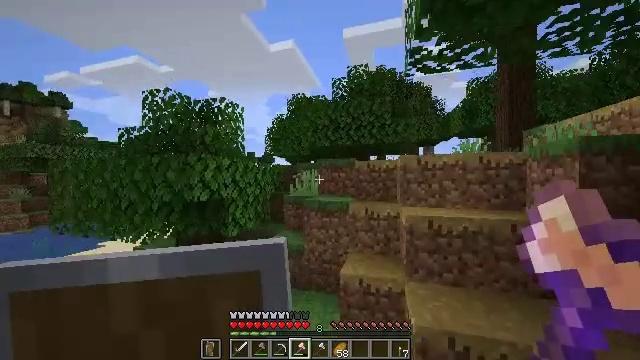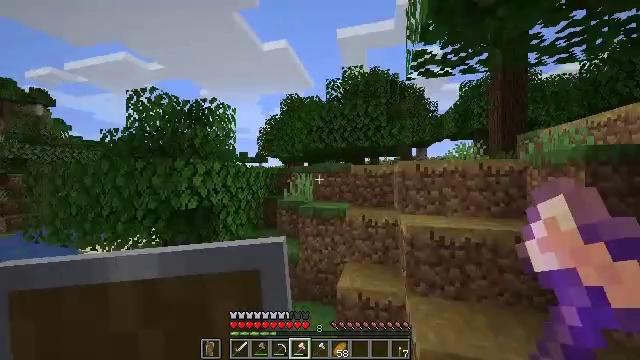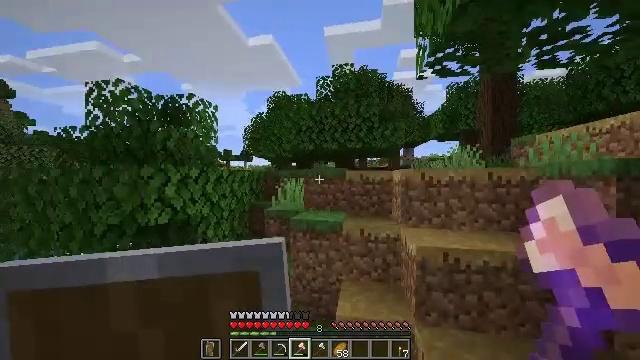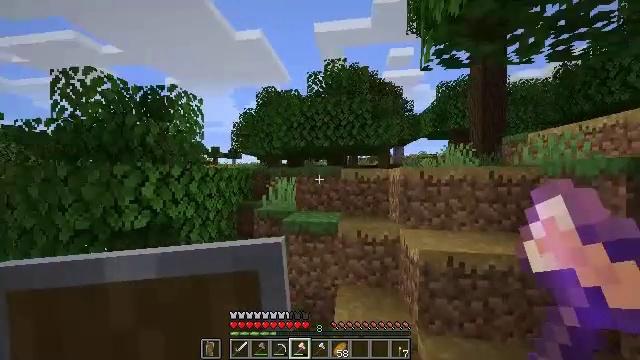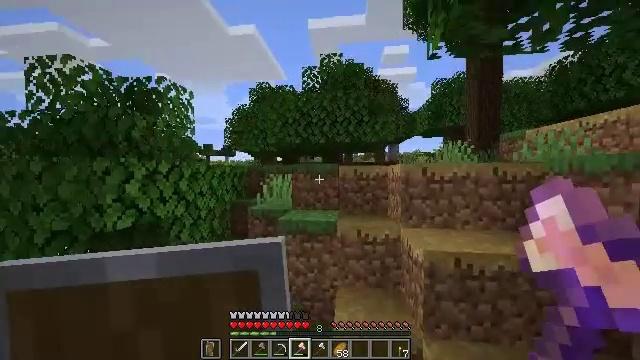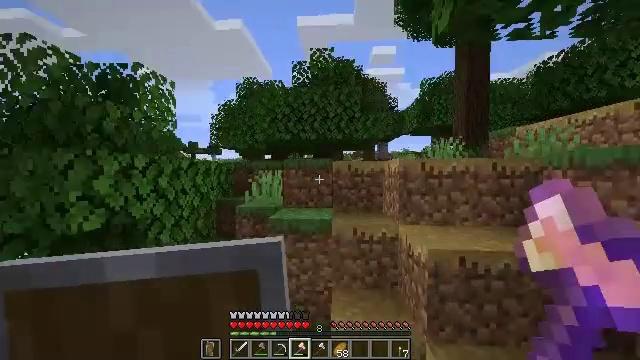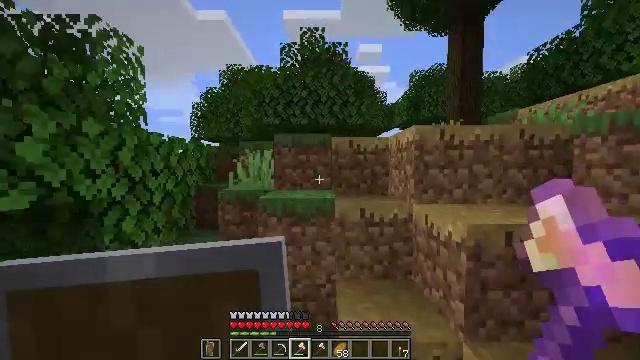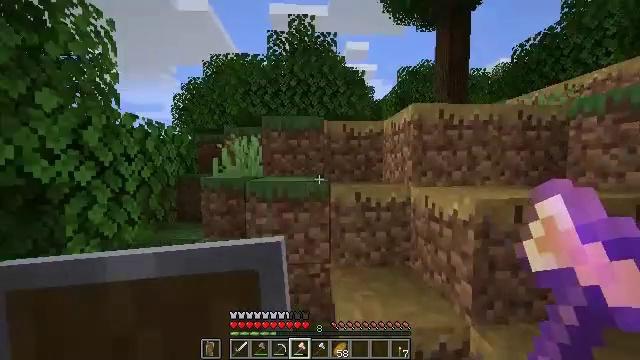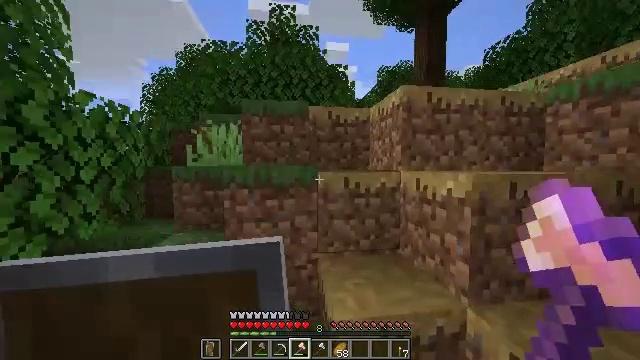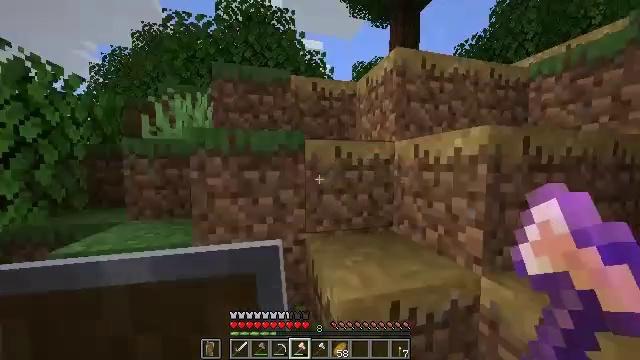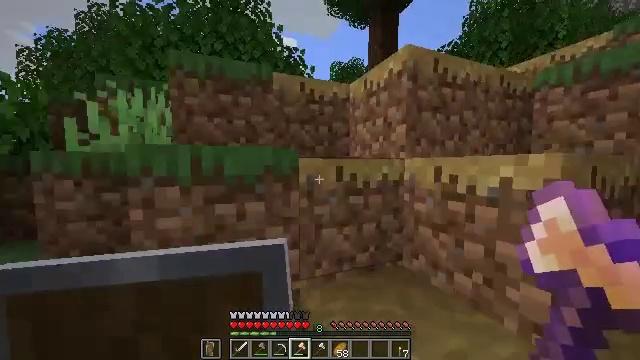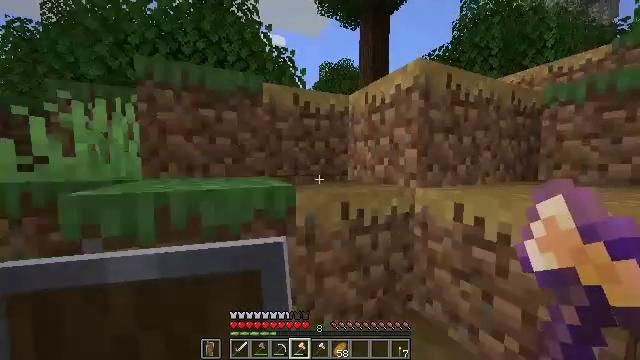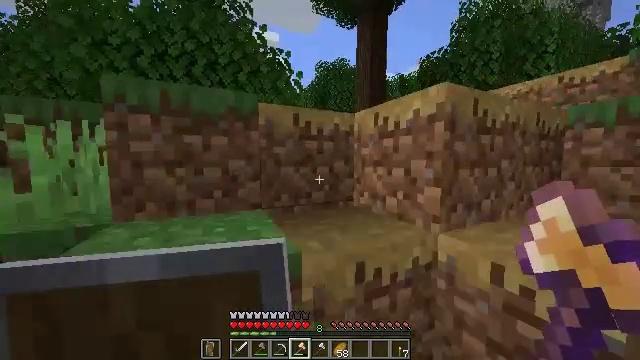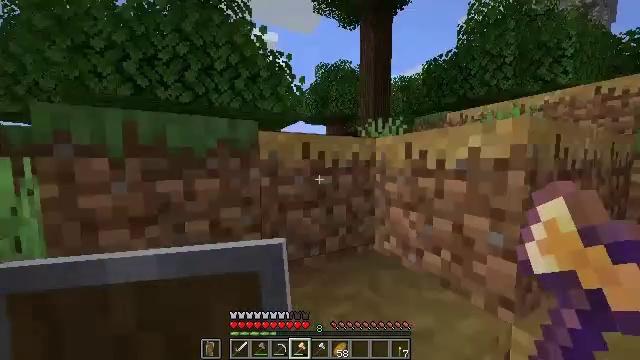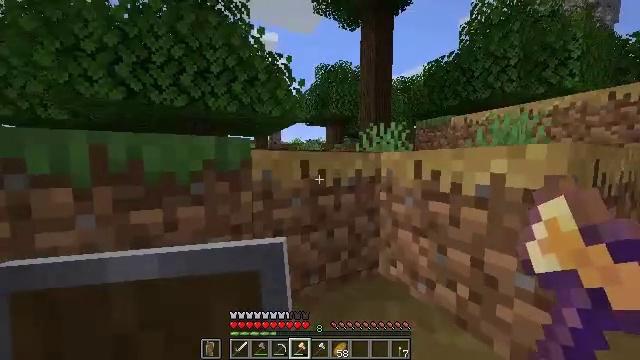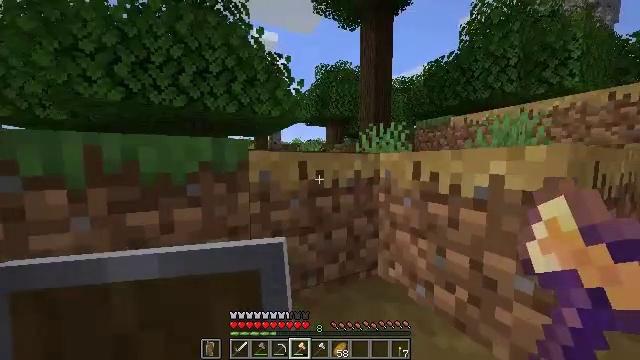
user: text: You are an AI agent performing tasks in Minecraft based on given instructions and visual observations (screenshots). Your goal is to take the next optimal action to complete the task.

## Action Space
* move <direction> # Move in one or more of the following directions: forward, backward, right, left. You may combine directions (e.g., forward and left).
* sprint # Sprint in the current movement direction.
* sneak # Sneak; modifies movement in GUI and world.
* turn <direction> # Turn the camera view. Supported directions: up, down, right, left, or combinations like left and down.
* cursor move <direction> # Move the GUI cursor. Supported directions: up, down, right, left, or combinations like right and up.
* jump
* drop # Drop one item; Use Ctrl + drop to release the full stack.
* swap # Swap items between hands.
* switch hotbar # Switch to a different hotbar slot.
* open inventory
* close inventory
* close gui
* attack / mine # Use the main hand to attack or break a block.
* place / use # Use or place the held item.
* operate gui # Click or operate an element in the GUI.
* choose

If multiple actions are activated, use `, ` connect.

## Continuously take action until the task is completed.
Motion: motion action
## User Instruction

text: Cut down the tree and harvest oak logs.
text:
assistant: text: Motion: move forward, turn right, jump
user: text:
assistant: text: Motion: move forward, turn right, jump
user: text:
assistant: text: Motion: move forward, turn right, jump
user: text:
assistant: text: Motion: move forward, turn right, jump
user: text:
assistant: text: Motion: move forward, turn right
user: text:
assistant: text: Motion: move forward, turn right, jump
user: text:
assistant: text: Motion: move forward, turn right, jump
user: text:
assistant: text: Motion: move forward, turn right, jump
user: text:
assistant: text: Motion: move forward, turn right, jump
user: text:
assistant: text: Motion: move forward, turn right, jump
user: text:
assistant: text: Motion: move forward, turn right, jump
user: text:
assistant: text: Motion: move forward, turn right, jump
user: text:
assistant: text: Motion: move forward, jump
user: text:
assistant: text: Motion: move forward, jump
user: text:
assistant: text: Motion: move forward, jump
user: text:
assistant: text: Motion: move forward, jump
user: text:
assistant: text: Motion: move forward, turn left, jump
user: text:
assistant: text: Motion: move forward, turn left, jump
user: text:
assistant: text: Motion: move forward, turn left
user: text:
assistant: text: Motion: move forward, turn left
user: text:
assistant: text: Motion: move forward, turn left, jump
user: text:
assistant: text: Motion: move forward, turn left, jump
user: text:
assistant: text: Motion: move forward, jump
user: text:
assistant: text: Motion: move forward, jump
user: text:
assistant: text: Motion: move forward, jump
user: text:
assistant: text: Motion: move forward
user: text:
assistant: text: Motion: move forward
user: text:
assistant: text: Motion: move forward, jump
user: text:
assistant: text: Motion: move forward, jump
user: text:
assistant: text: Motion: move forward, jump